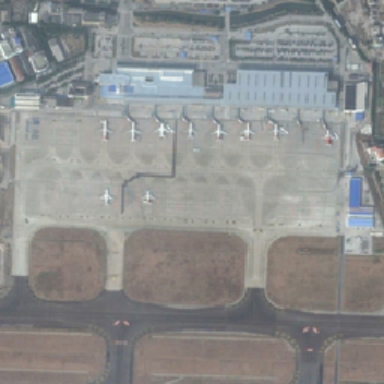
Seven planes were arranged in blue buildings .